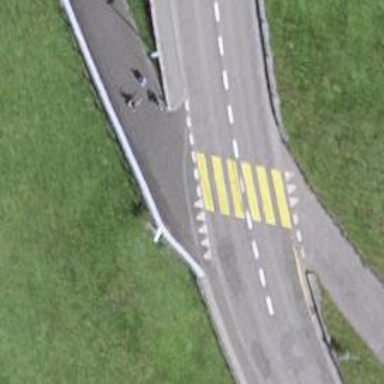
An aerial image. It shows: Uncontrolled road crossing.